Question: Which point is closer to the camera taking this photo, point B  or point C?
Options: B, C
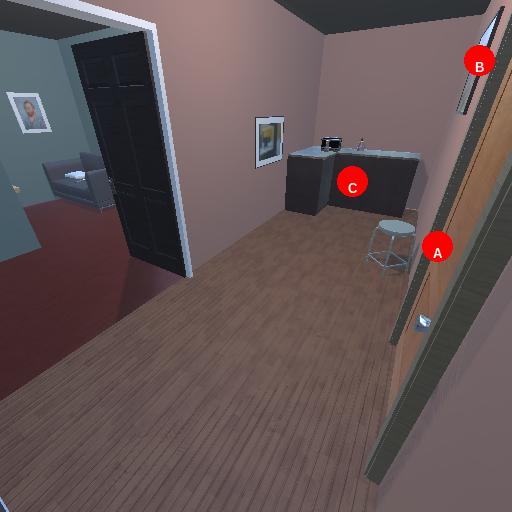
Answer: B